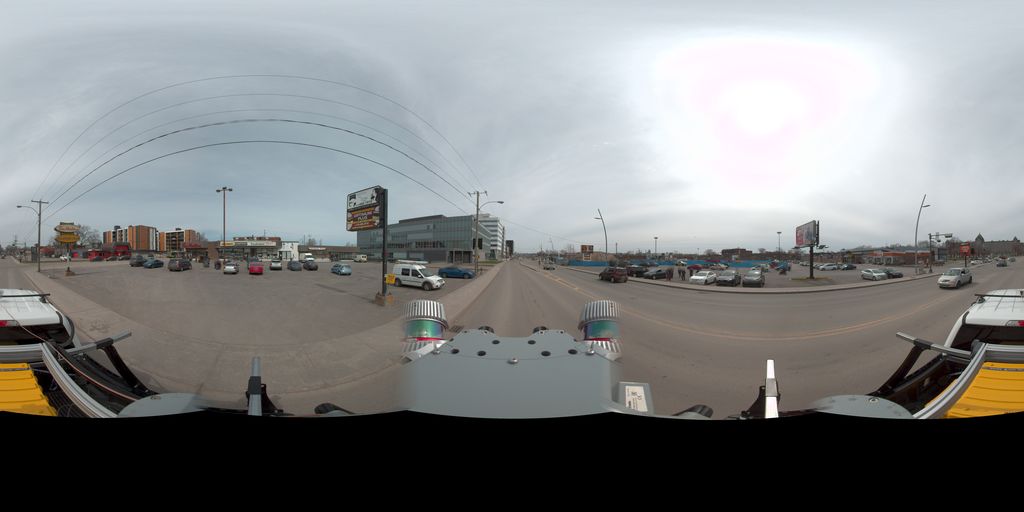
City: quebec_city